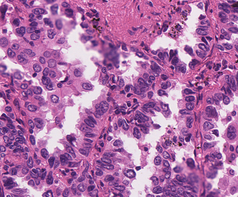
Tumor epithelial tissue: yes
Tumor-associated stroma tissue: yes
Normal tissue: no